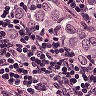
Metastatic tissue present: yes